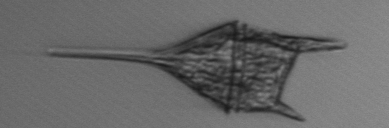
Label: Tripos_lineatus